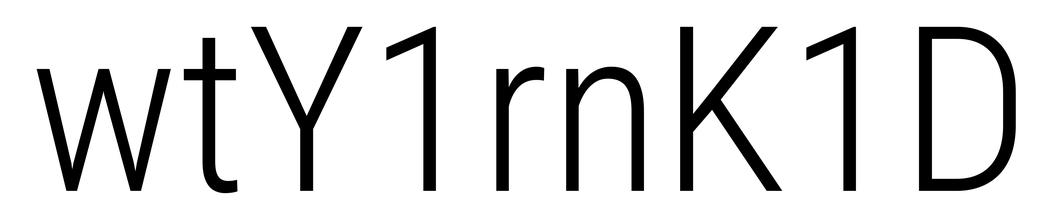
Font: Roboto_Condensed_Light